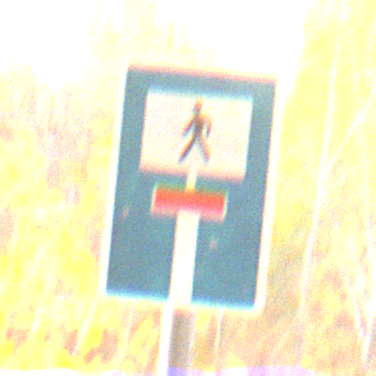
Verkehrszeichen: SackgasseFussgaengerDurchlaessig
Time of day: SunriseSunset
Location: Roofed (Suburban)
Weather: Clear
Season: NotSpecified
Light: Natural